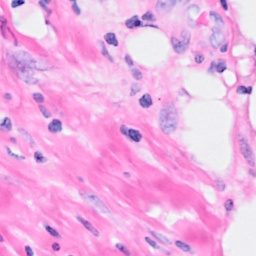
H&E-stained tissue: Breast